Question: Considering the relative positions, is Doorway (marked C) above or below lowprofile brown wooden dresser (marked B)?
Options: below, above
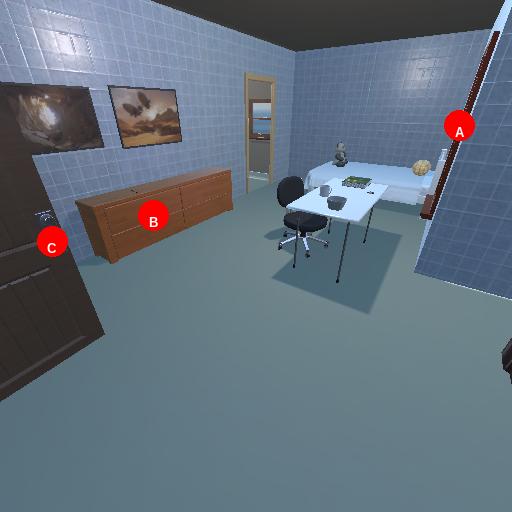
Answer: below